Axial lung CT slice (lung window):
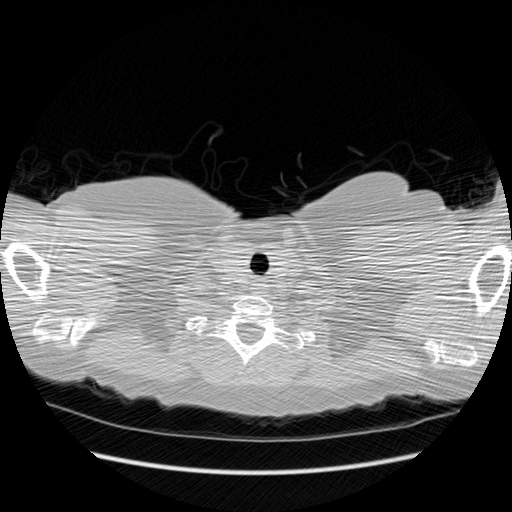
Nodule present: no